Interaction volume radius: 5 \u00c5
Interaction volume height: 40 \u00c5
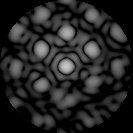
Disorder parameter: 0.337